Question: No matter what I do, before and after for title are always null. This is an item updated receiver in the meetings or event list
!
'''
[public override void ItemUpdated(SPItemEventProperties properties)
{
Logger.LogDebug("MeetingCalendarEvents", "ItemUpdated(SPItemEventProperties properties)", "BEGIN");
base.ItemUpdated(properties);
try
{
base.EventFiringEnabled = false;
SPSite site = properties.Web.Site;
string sitename= properties.BeforeProperties\["Title"\].ToString();
SPWeb web = site.RootWeb.Webs\[sitename\];
web.AllowUnsafeUpdates = true;
string prefix = properties.BeforeProperties\["Title"\].ToString().Substring(0, 2);
web.Title = properties.AfterProperties\["Title"\].ToString();
DateTime eventDate = properties.AfterProperties.GetValueAsDateTime(MeetingsCommon.Constants.FIELDS_EVENTDATE_NAME);
if (eventDate != DateTime.MinValue)
{
string titleMeetingCalendarItem = eventDate.ToString("yyyyMMdd");
titleMeetingCalendarItem = string.Format("{0}{1}", prefix, titleMeetingCalendarItem);
properties.AfterProperties.SetAfterPropertyValue("Title", titleMeetingCalendarItem);
web.ServerRelativeUrl = "/" + titleMeetingCalendarItem;
}
web.Update();
web.AllowUnsafeUpdates = false;
base.EventFiringEnabled = true;
}
catch (Exception ex)
{
Logger.LogError("MeetingCalendarEvents", "ItemUpdated(SPItemEventProperties properties)", ex);
properties.ErrorMessage = ex.Message;
properties.Cancel = true;
}
finally
{
base.EventFiringEnabled = true;
}
Logger.LogDebug("MeetingCalendarEvents", "ItemUpdated(SPItemEventProperties properties)", "END");
}]
'''

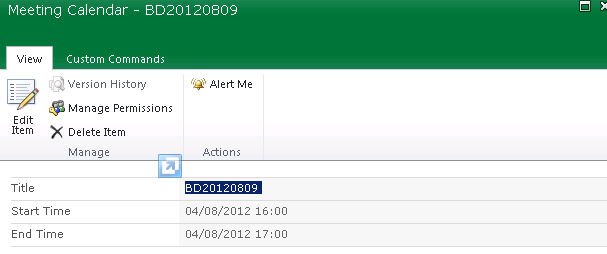
Answer: answer here:
<URL>